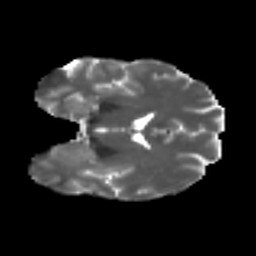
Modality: T2w
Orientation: coronal
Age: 33
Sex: male
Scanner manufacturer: ge
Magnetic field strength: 3 T
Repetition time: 7.8 s
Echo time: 0.0606 s